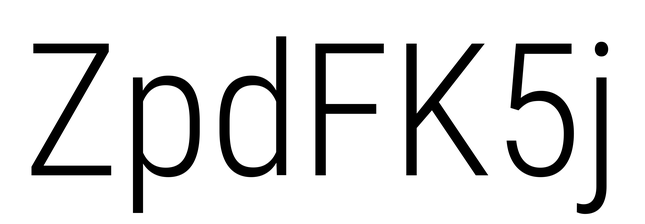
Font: Roboto_Condensed_Light